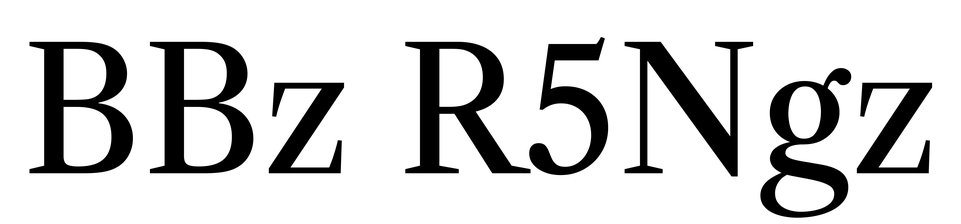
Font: LibreCaslonText_Regular